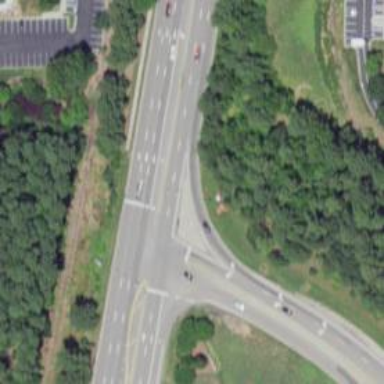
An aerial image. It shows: Primary link highway.